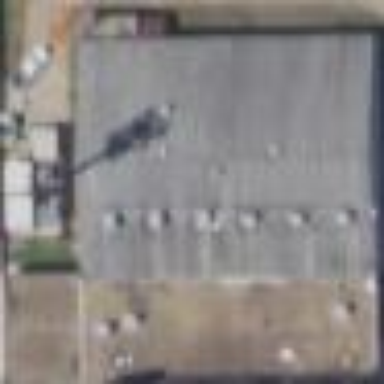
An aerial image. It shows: Building with bowling alley inside.